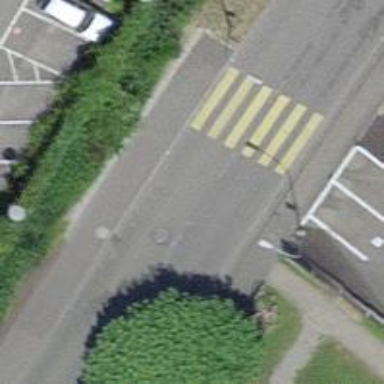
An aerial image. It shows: Uncontrolled zebra crossing on the road.